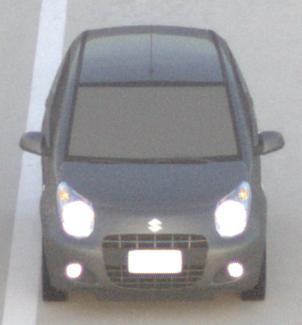
Make: Suzuki
Model: Alto 1.0
Detailed model: Alto (V)
Model produced from: 2011/02
Model produced until: 2011/03
Doors: 5
Color: gray
Road condition: dry road
Daytime: sunrise or sunset
Contrast: low contrast